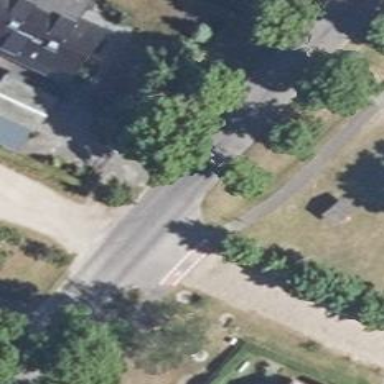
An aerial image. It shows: Public transport stop position.